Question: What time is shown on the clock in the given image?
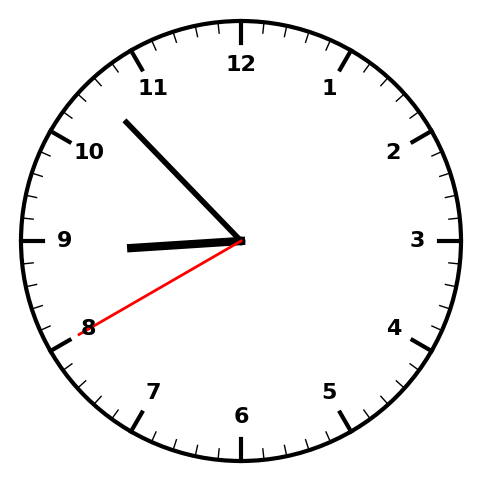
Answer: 08:52:40